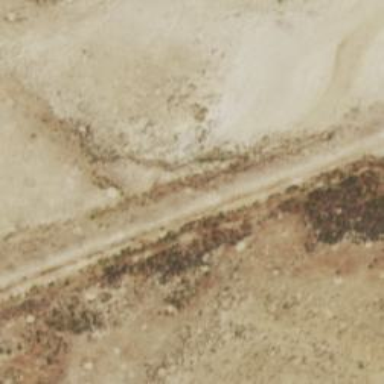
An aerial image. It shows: Track road.